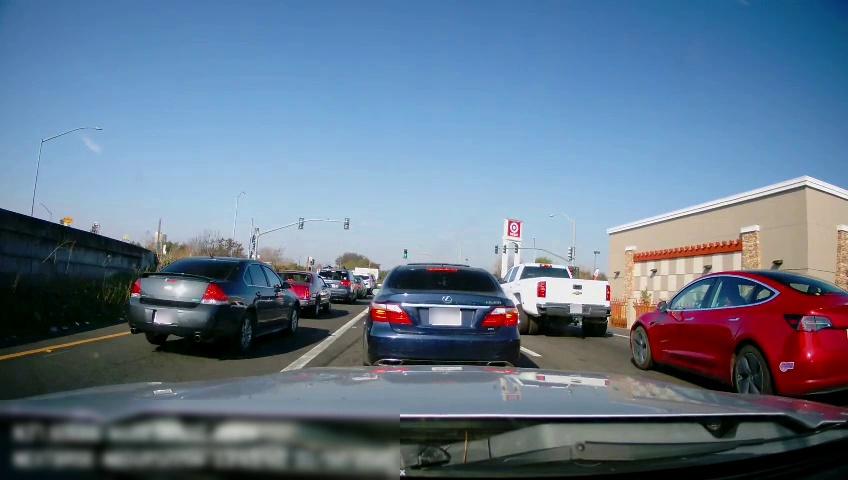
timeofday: Day
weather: Sunny
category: Drivable Space
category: Vehicles | Truck
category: Vehicles | Truck
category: Vehicles | Car
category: Vehicles | SUV
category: Vehicles | SUV
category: Vehicles | Car
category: Vehicles | SUV
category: Vehicles | Car
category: Vehicles | Car
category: Vehicles | Car
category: Lanes | Alternate Lane
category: Lanes | Alternate Lane
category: Lanes | Current Lane
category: Lanes | Current Lane
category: Traffic | Lights
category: Traffic | Lights
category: Traffic | Lights
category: Traffic | Lights
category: Traffic | Lights
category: Traffic | Lights
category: Traffic | Lights
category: Traffic | Lights
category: Traffic | Lights